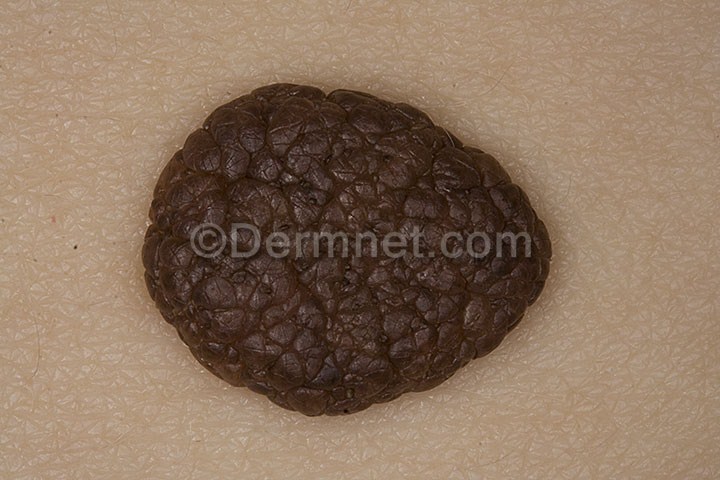
Disease: Melanoma Skin Cancer Nevi and Moles